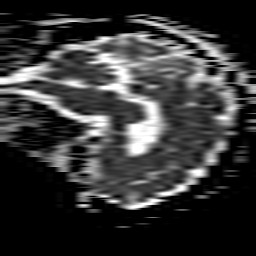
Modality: ADC
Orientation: sagittal
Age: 87
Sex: female
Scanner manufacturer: philips
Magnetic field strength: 1.5 T
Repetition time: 3.684 s
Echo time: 0.09411 s